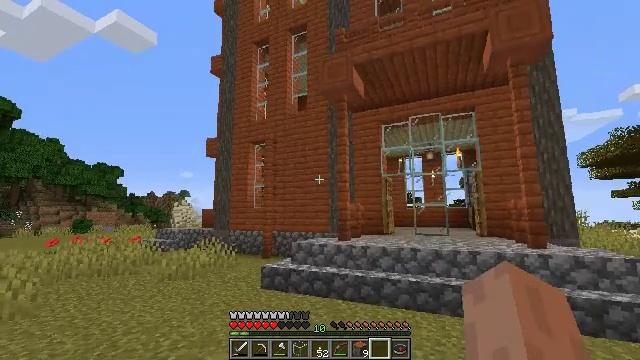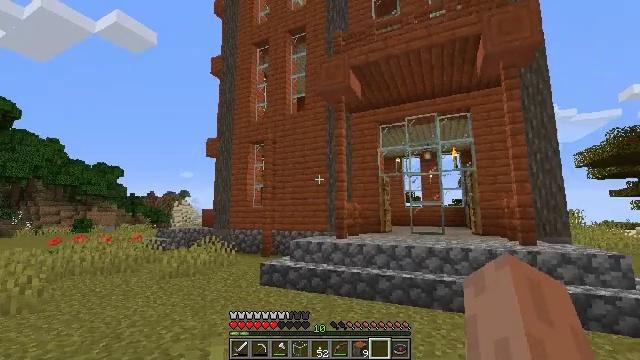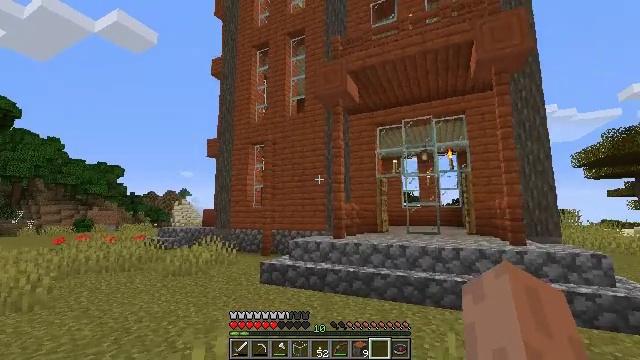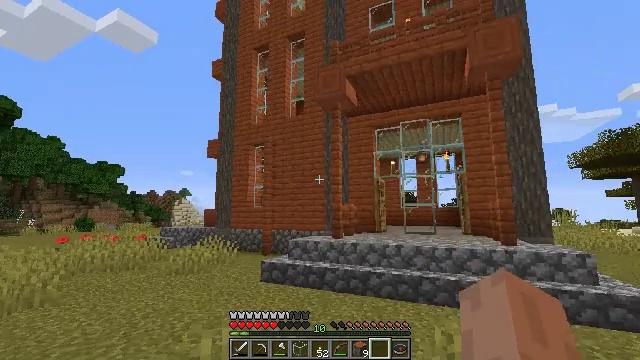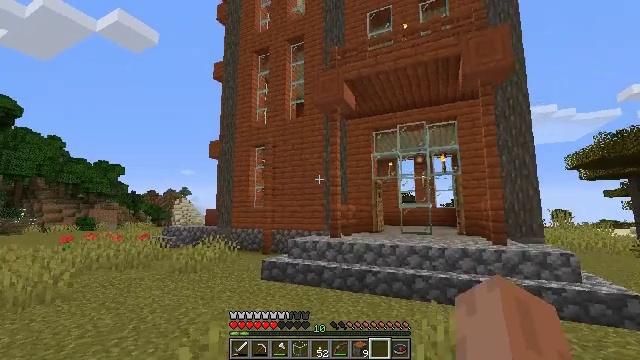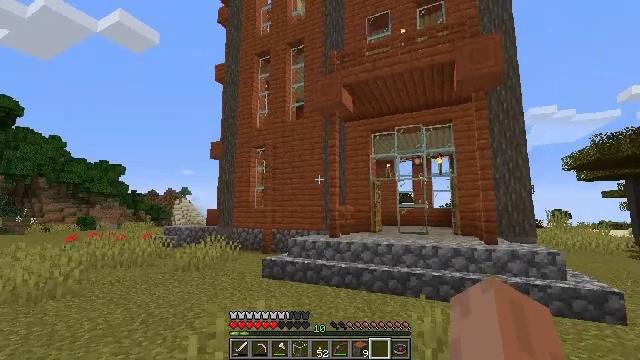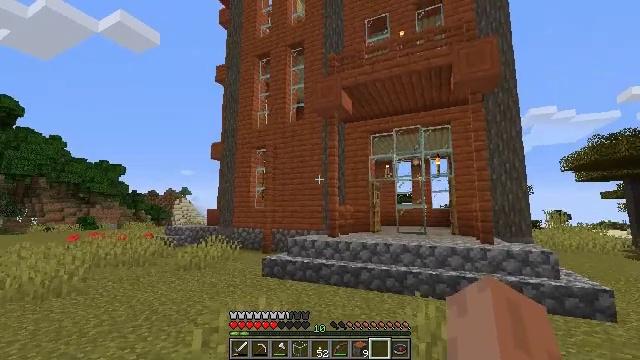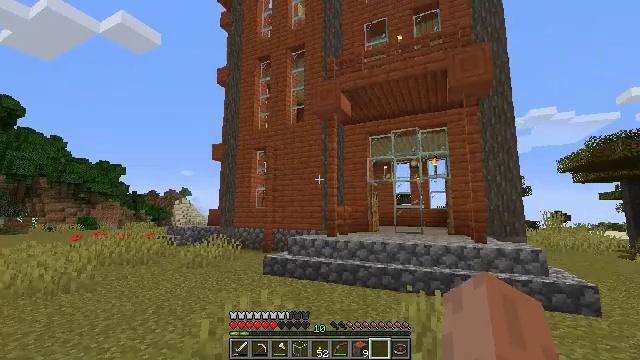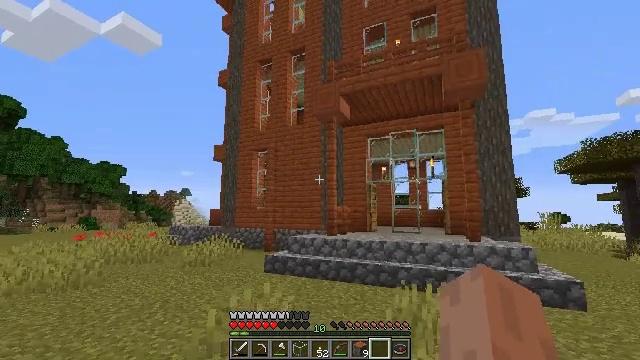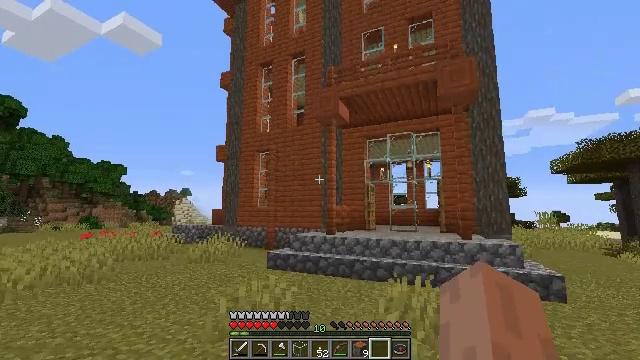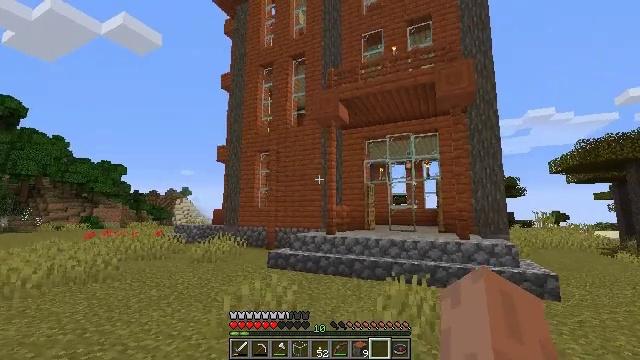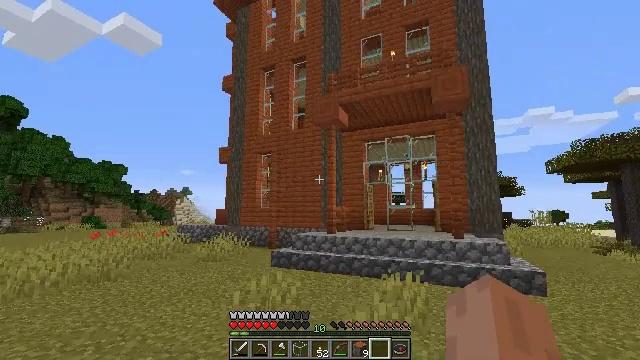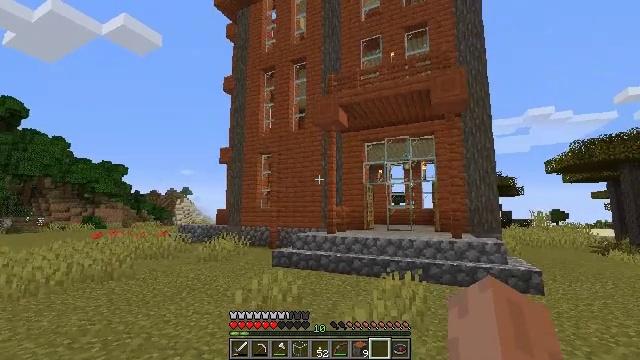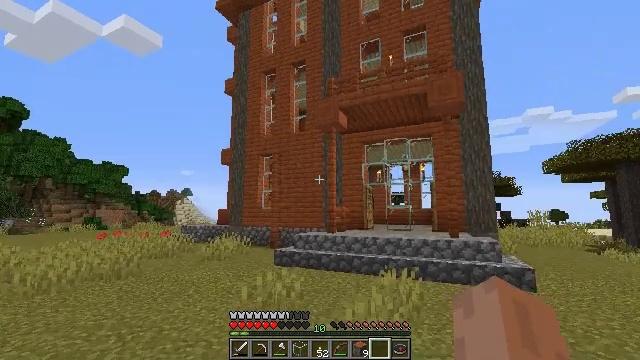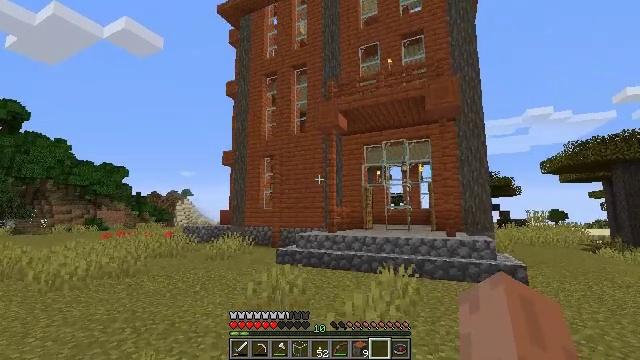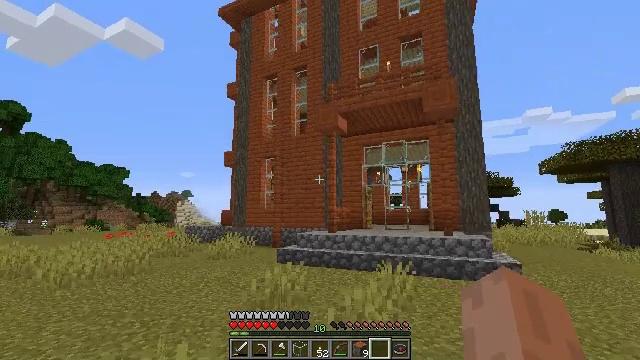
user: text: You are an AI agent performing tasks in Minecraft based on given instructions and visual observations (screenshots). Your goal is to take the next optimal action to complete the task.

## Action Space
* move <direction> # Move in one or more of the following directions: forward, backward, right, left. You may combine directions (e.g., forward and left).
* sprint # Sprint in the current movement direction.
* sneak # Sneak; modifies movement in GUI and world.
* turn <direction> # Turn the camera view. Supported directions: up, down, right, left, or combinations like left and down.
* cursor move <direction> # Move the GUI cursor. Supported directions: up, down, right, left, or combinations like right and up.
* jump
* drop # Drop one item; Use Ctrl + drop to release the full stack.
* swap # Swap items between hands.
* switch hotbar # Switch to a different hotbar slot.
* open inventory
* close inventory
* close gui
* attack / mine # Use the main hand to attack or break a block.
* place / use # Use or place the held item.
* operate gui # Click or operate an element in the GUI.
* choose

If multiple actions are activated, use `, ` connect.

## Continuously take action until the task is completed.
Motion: motion action
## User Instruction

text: Pick up the acacia fence after mining.
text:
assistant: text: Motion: move back
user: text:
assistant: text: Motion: move back
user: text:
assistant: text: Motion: move back
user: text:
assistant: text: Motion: move back
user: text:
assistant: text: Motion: move back
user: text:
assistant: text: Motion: move back
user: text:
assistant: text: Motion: move back
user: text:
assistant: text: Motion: move back
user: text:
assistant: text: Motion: move back
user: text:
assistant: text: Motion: move back
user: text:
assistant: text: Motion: move back
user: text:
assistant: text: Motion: move back
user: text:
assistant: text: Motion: move back
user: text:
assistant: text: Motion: move back
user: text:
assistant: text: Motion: move back
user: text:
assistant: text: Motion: move back
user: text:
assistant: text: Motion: move back
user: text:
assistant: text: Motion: move back
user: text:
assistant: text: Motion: move back
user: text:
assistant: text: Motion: no_op
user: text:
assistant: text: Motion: no_op
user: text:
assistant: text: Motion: no_op
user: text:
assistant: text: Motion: no_op
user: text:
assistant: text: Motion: no_op
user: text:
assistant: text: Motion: no_op
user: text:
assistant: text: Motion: no_op
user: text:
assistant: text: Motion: no_op
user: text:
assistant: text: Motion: no_op
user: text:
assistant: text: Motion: no_op
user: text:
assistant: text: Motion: no_op